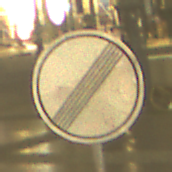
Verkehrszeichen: EndeSaemtlicherBegrenzungen
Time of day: Night
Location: Outdoor (Urban)
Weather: Overcast
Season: NotSpecified
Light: Artificial